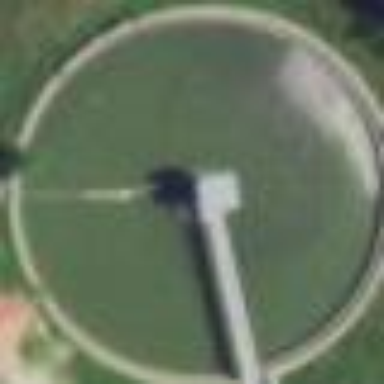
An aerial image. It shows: Body of wastewater.